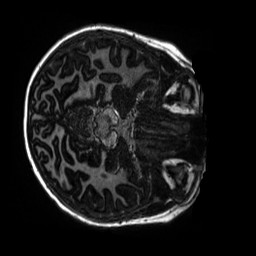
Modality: MP2RAGE
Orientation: axial
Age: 9
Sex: male
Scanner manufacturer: siemens
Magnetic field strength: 3 T
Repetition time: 4 s
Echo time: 0.00303 s